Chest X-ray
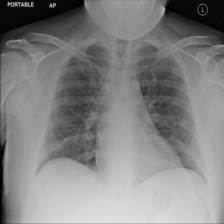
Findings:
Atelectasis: negative
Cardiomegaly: negative
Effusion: negative
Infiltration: negative
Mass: negative
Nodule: negative
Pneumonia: negative
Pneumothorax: negative
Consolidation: negative
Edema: negative
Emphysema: negative
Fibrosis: negative
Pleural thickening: negative
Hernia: negative